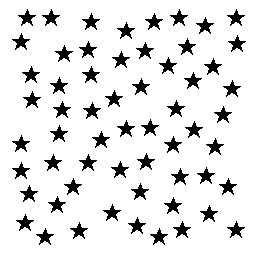
Squares: 0
Triangles: 0
Stars: 59
Total shapes: 59